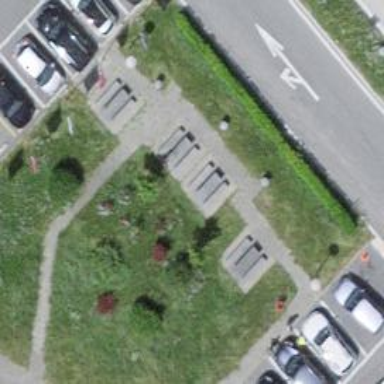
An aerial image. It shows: Picnic table located in leisure land area.